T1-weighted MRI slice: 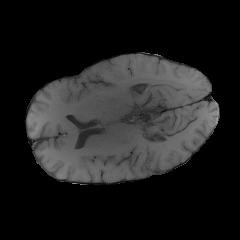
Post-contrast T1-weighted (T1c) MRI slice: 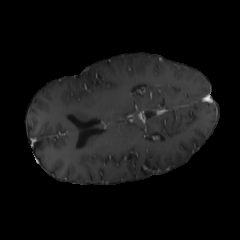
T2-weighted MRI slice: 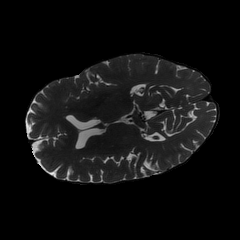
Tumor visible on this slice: no